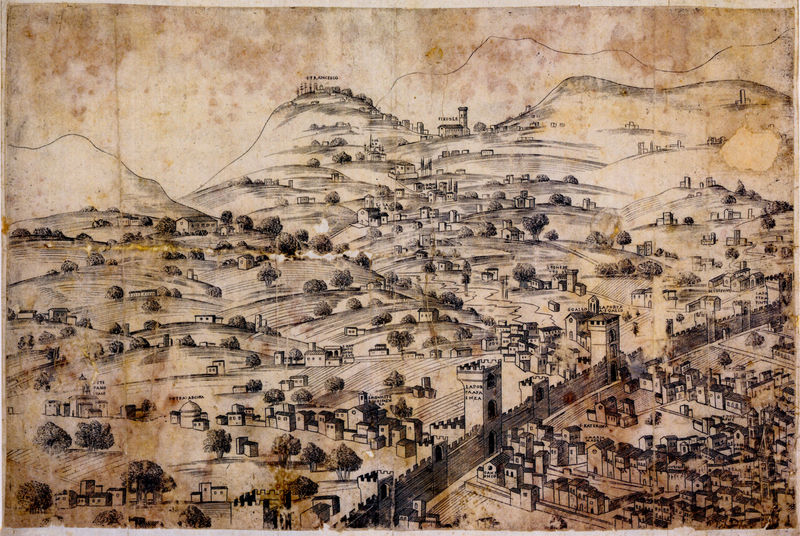
Titel: Fragment der "Ansicht von Florenz"
Künstler: Francesco Rosselli
Standort: Florenz
Institution: Accademia Toscana di Scienze e Lettere "La Colombaria"
Schlagwörter: baum, berg, himmel, weiß, bäume, kirchturm, landschaft, stadt, braun, grau, hintergrund, schwarz, skizze, straße, zeichnung, dach, gebäude, haus, rot, weg, beige, alt, steine, feld, felder, horizont, häuser, hügel, kirche, wege, land, turm, schrift, papier, ansicht, italien, berge, gebirge, gipfel, dorf, dächer, mauer, klein, platz, sepia, vogelperspektive, kuppel, menschenleer, tor, zinnen, befestigung, stadtansicht, tusche, burg, kloster, kuppeln, türme, festung, stich, beschriftung, fleck, tore, stadttor, karte, florenz, rötlich, gehöft, stadtmauer, plan, landkarte, rötel, details, orte, toskana, dörfer, bezeichnungen, stadtplan, ländereien, befestigungsanlage, wachturm, wachtürme, terassen, siedlungen, häsuer, umland, buchmalerei, castell, mini, winzig, papaier, stadttore, döfer, radierunge, vergiblt, scgwarzweiß, stadtmmauer, prte